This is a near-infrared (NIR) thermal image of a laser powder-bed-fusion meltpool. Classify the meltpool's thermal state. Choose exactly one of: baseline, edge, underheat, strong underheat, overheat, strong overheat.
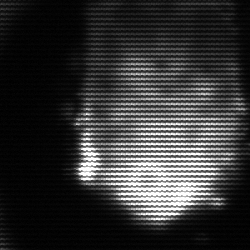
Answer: edge